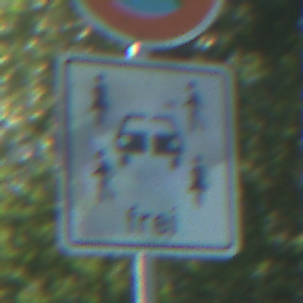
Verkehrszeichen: CarsharingfahrzeugeFrei
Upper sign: EingeschraenktesHalteverbot
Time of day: MorningAfternoon
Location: Outdoor (Nature)
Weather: Clear
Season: NotSpecified
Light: Natural